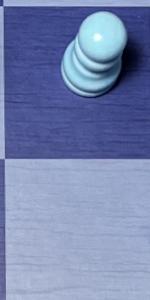
Label: Empty